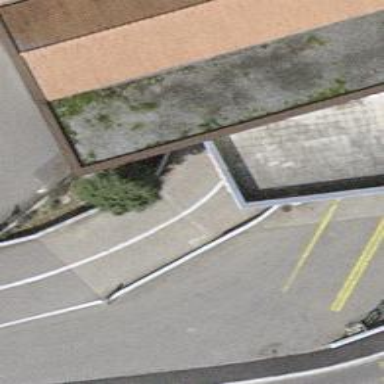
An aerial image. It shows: Parking entrance.